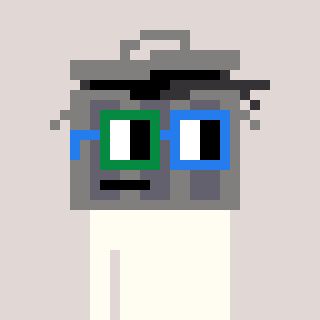
a pixel art character with square green and blue glasses, a trashcan-shaped head and a purple-colored body on a warm background